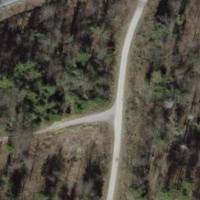
EUNIS habitat code: 44
Species observed at this site:
Angelica sylvestris